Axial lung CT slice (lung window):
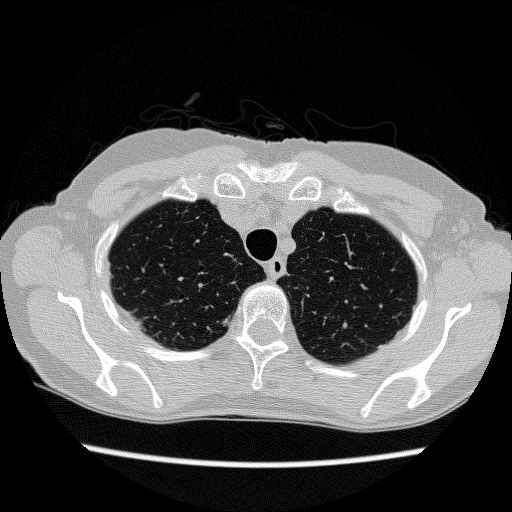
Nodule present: no